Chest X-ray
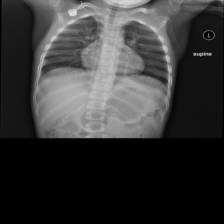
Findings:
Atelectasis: negative
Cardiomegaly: negative
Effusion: negative
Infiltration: negative
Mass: negative
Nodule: negative
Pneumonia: negative
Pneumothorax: negative
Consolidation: negative
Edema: negative
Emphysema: negative
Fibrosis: negative
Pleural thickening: negative
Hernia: negative